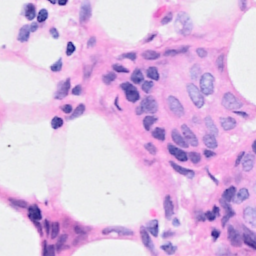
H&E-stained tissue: Breast